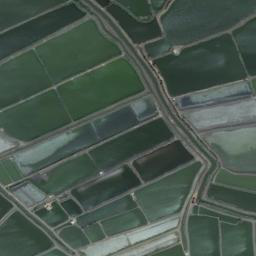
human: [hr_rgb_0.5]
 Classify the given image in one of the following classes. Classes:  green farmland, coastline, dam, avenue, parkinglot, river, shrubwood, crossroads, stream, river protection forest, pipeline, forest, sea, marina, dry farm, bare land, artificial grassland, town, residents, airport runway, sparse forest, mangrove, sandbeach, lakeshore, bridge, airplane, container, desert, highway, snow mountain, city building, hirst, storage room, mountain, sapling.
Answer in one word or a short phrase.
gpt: green farmland